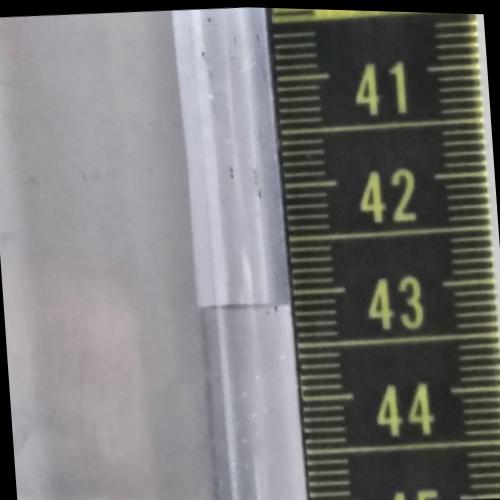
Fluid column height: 43.1 cm